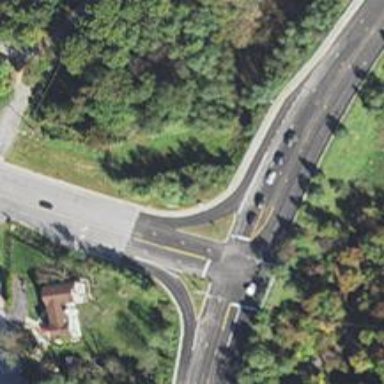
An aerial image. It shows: Asphalt road at the secondary link level.